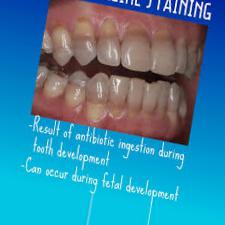
Condition: Tooth Discoloration